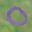
Label: 0